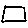
Label: square